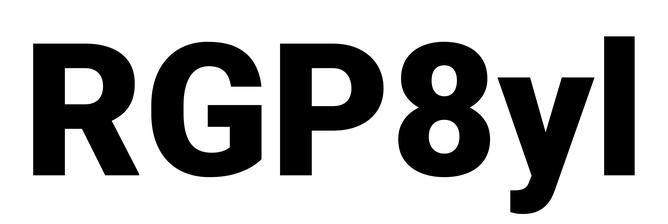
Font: Roboto_Black